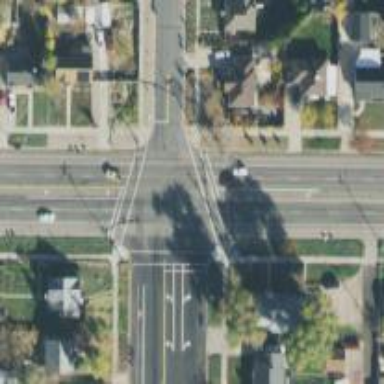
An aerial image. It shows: Asphalt footway with marked crossing lines.